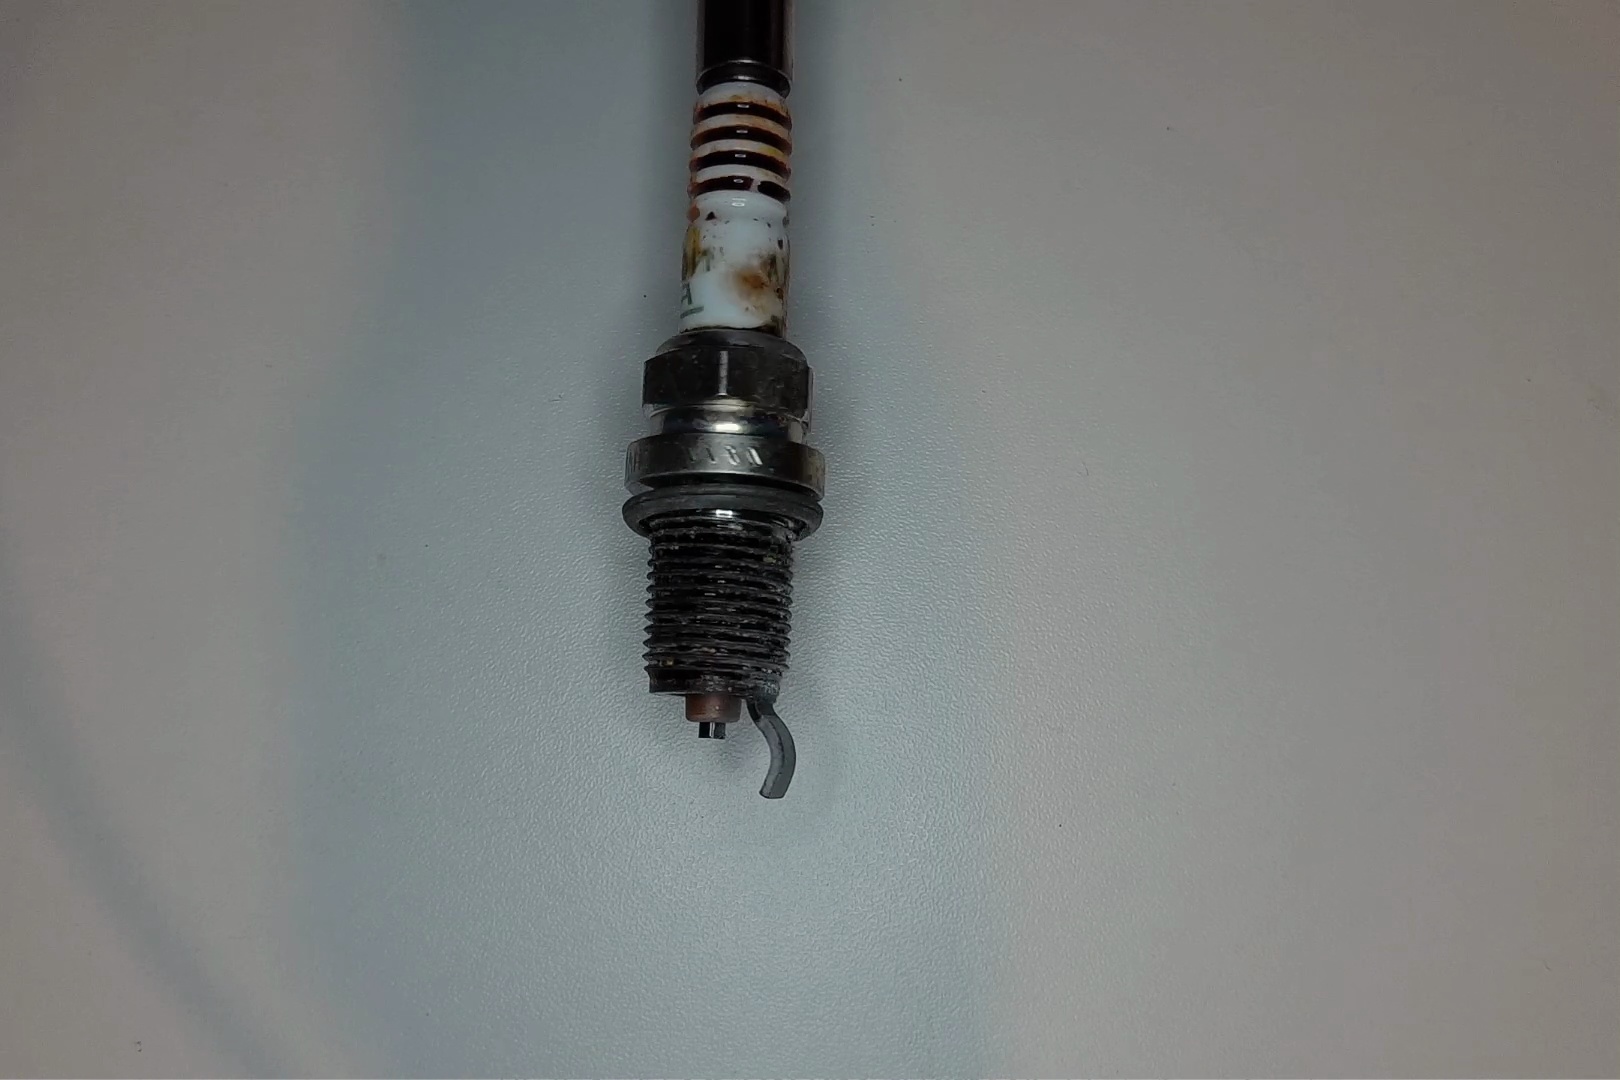
Label: anomaly